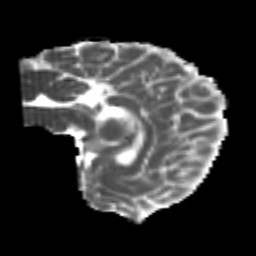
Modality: MD
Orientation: sagittal
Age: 24
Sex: female
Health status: healthy
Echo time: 0.074 s